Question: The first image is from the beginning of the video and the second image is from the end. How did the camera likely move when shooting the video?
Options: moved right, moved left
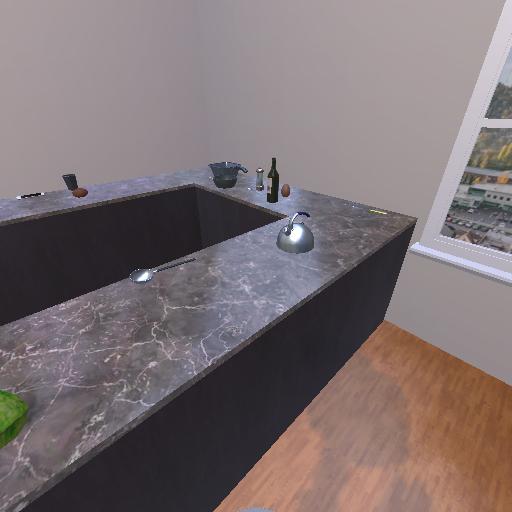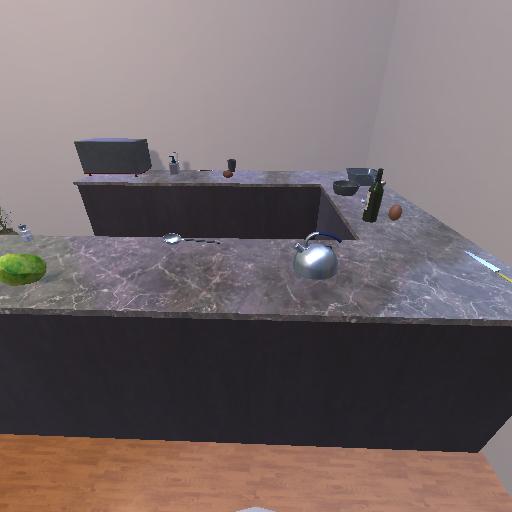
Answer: moved right